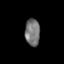
Tissue: skin
Cell type: Epithelial cells
Senescence score: 0.2638
Nuclear area (px): 393
Mean DAPI intensity: 118.359